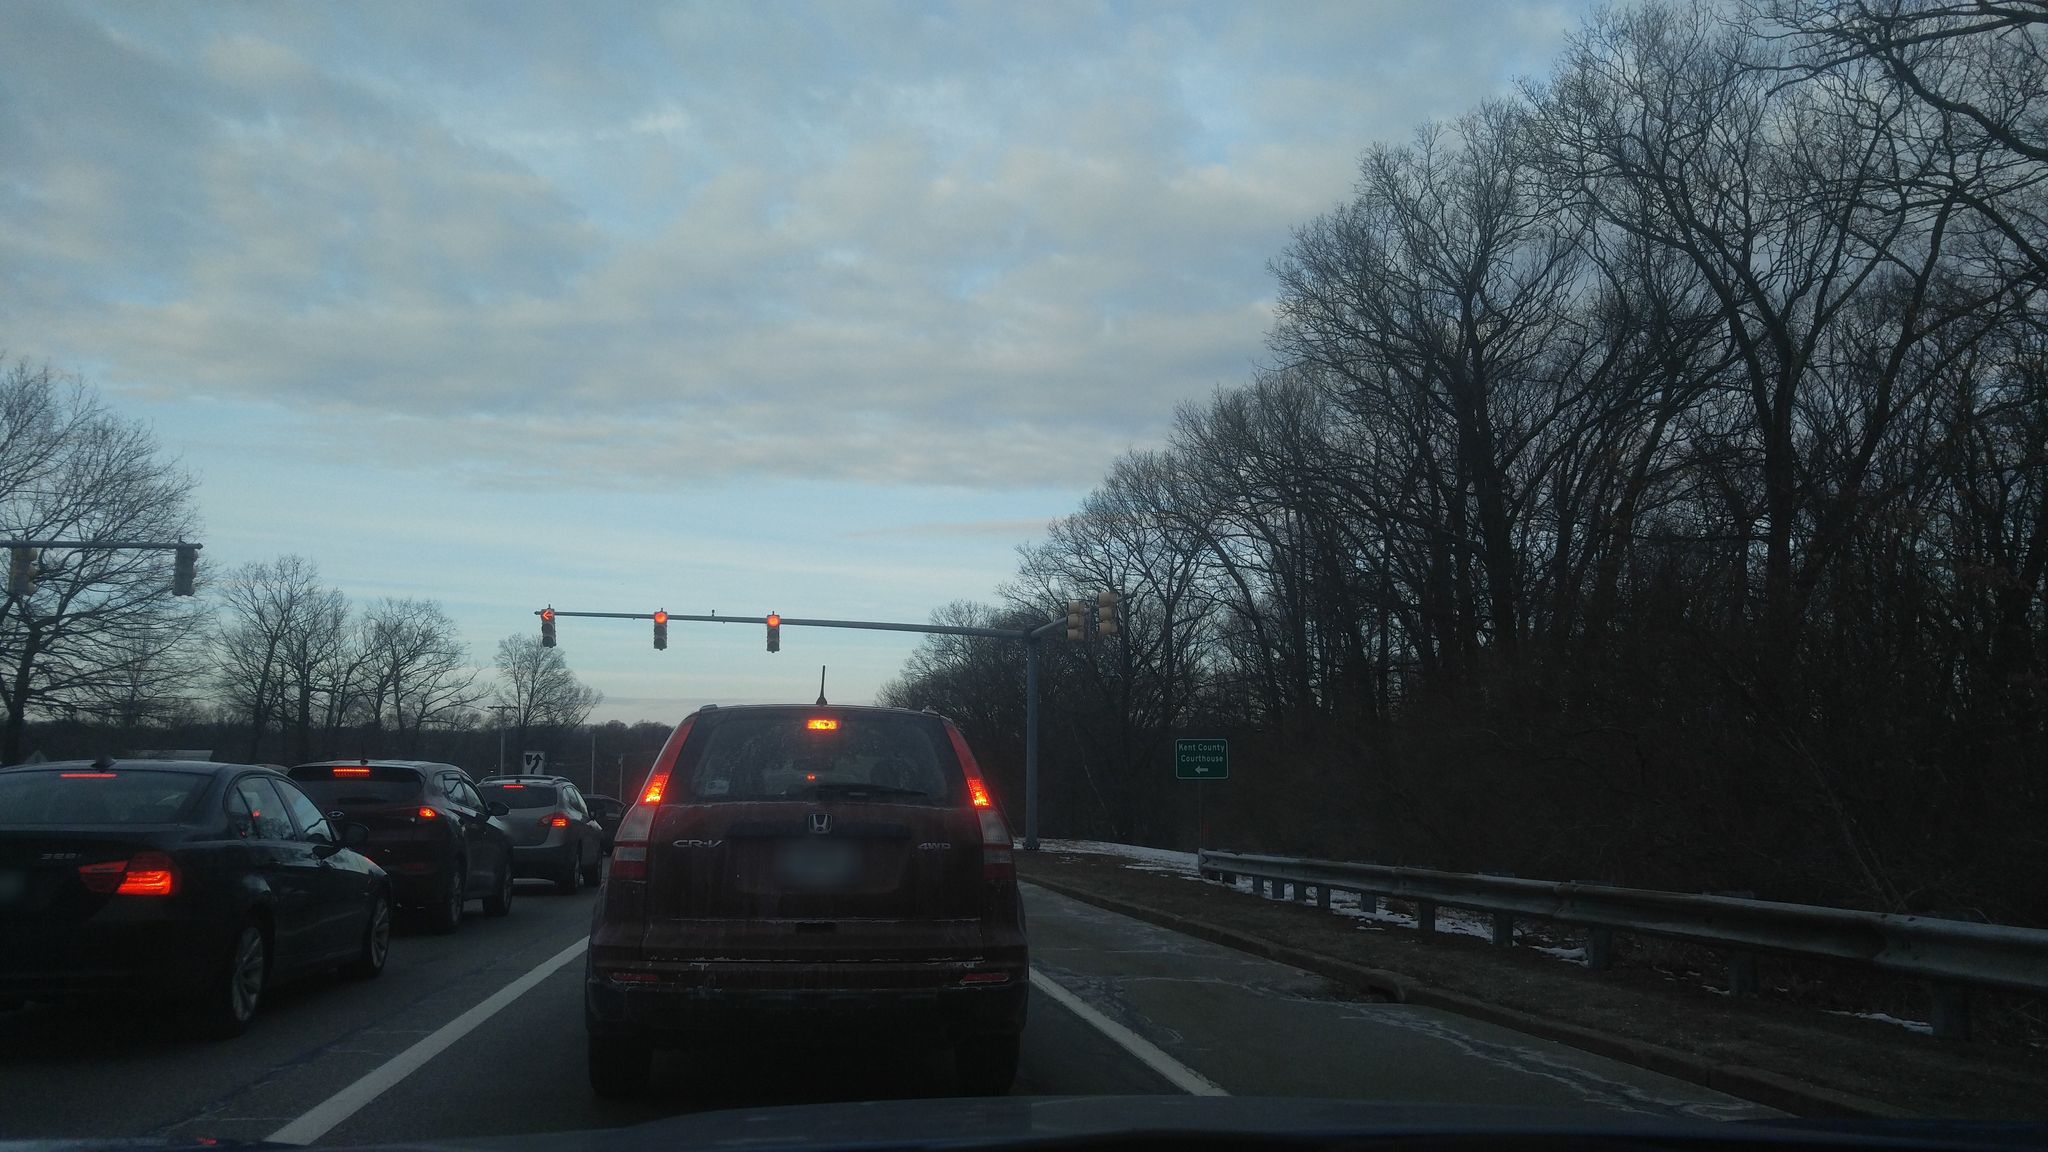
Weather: snowy
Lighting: dusk/dawn
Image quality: slightly poor
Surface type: driving surface
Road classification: primary
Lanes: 2.0
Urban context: low density rural
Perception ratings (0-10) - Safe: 1.4, Lively: 4.41, Beautiful: 5.67, Boring: 2.18, Depressing: 0.97, Wealthy: 1.83